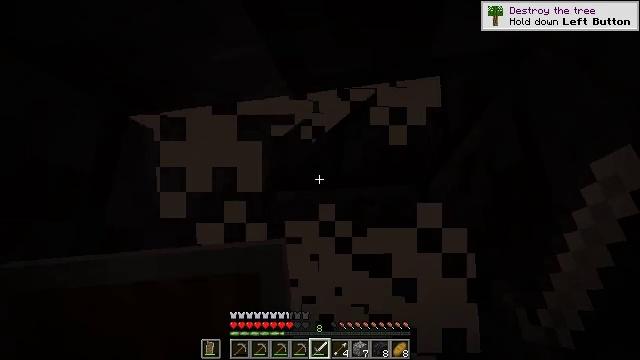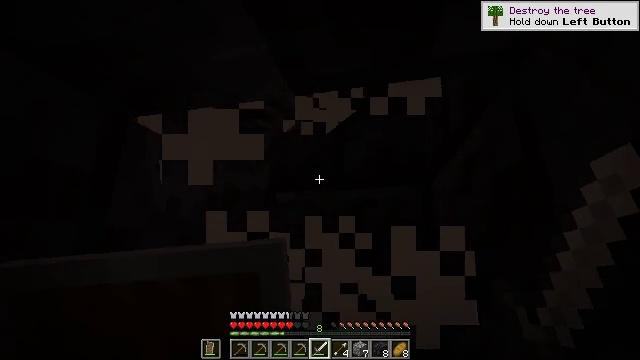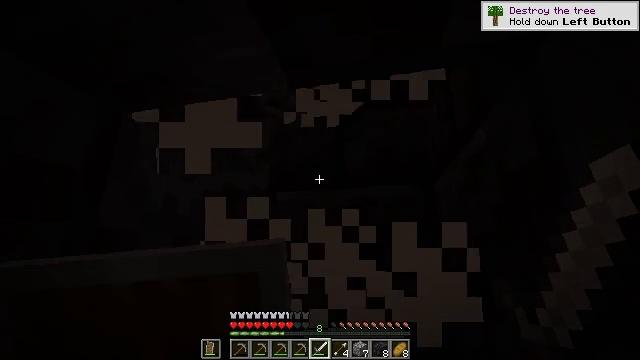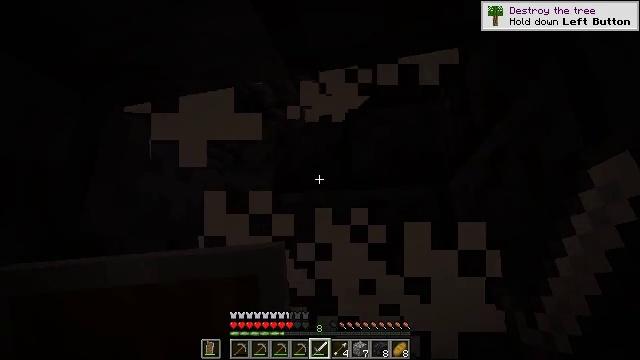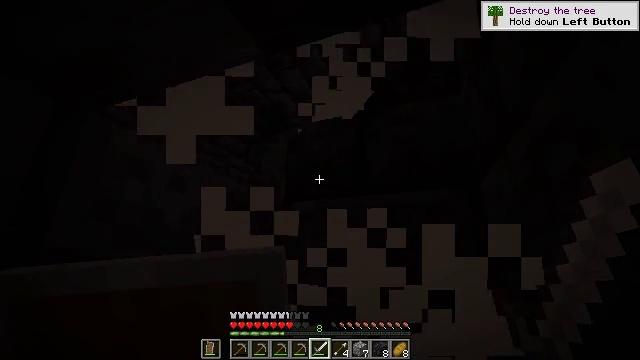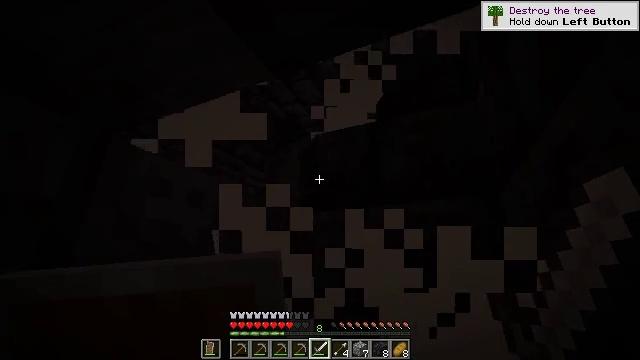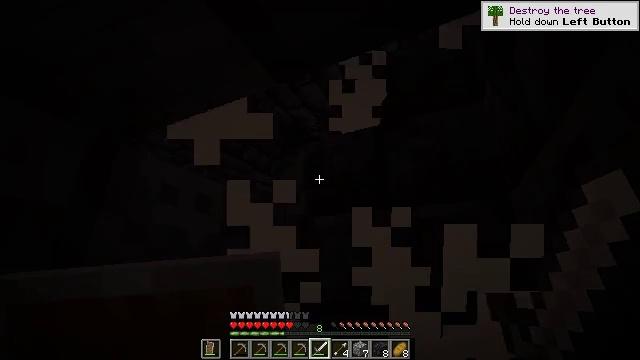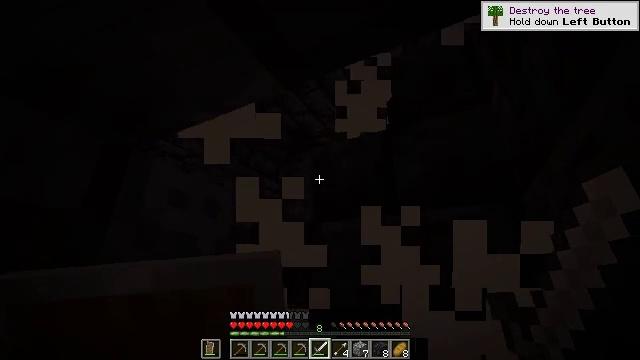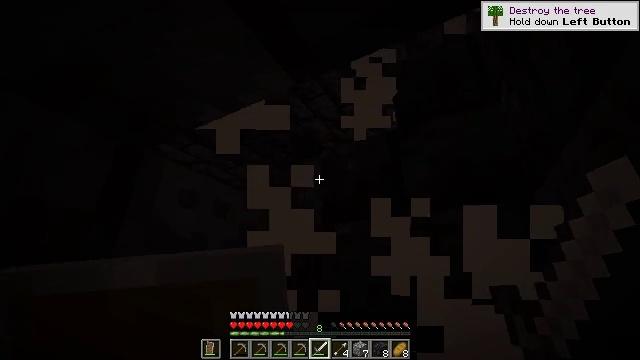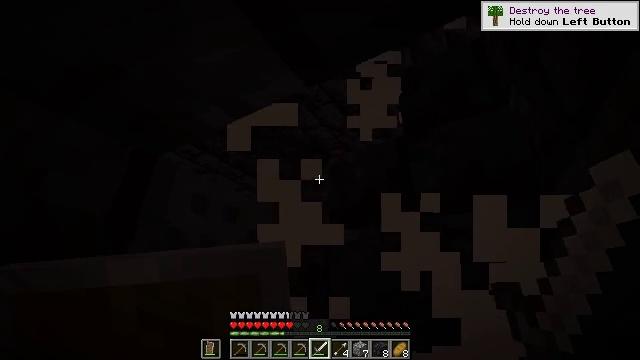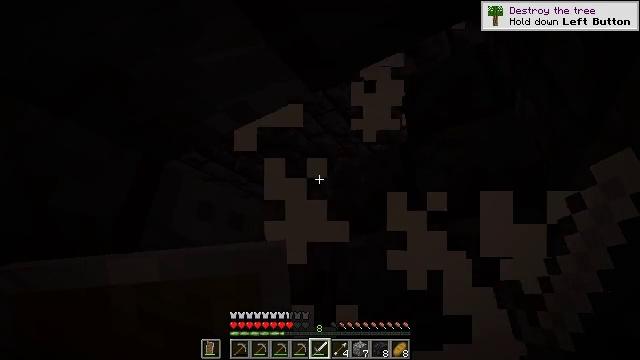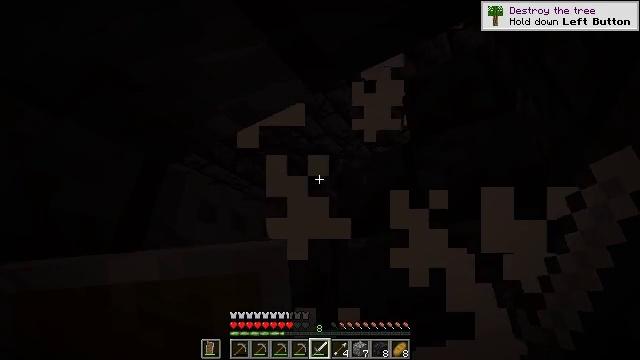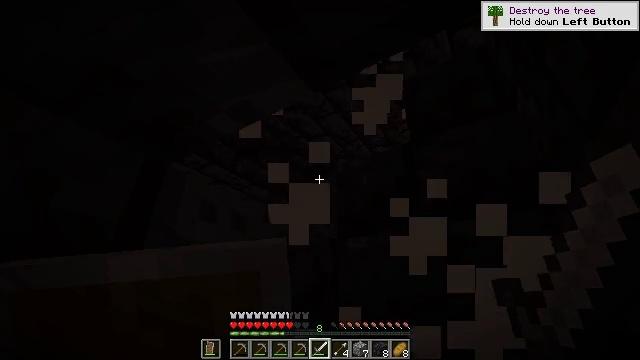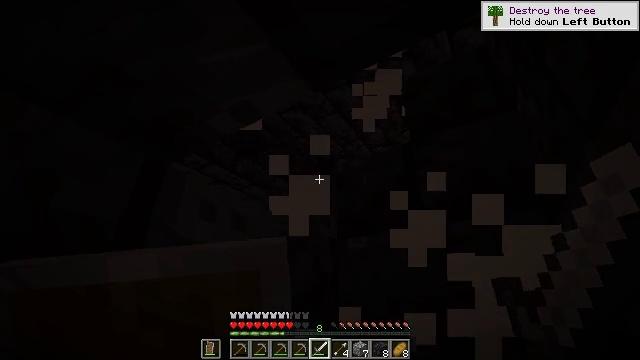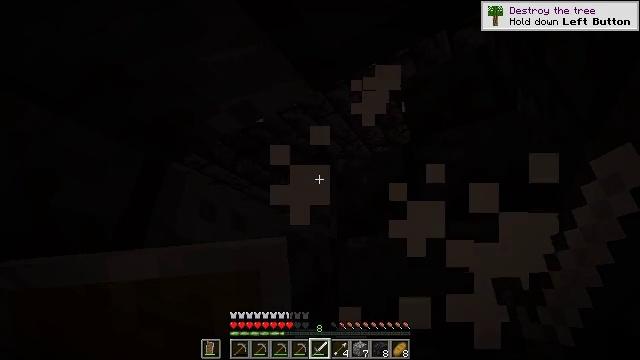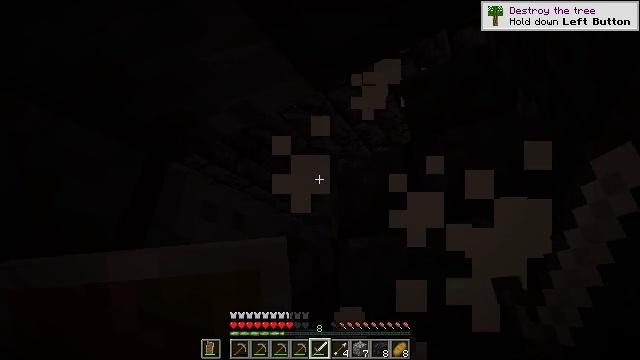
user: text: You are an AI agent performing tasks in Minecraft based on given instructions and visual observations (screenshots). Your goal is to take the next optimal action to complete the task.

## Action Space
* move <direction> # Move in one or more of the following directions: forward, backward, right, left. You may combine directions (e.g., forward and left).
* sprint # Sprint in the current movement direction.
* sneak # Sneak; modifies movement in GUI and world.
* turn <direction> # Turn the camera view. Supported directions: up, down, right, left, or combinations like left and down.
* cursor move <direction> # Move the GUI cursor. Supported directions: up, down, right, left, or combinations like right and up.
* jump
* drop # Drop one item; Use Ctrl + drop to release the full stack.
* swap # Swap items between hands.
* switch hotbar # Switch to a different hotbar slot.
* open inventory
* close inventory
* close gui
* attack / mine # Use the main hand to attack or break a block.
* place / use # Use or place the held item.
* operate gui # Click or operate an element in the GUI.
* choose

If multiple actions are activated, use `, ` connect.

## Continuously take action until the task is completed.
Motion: motion action
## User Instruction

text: Mine polished blackstone brick stairs.
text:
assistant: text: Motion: no_op
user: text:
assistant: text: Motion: move forward
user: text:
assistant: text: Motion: move forward and move right, turn left
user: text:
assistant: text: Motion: move forward and move right, turn left and up
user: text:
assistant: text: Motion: move forward and move right, turn left and up
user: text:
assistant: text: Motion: move right, turn left
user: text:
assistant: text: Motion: turn left and up
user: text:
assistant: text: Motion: turn left and up
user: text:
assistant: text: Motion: turn left and up
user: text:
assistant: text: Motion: turn left and up
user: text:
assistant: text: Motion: no_op
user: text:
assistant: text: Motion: no_op
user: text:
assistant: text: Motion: no_op
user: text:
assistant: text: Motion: no_op
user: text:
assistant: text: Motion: no_op
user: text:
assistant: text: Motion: no_op
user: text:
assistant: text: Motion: no_op
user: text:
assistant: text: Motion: no_op
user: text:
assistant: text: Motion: no_op
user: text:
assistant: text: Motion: no_op
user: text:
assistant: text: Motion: no_op
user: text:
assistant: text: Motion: no_op
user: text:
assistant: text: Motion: no_op
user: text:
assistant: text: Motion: no_op
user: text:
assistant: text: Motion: no_op
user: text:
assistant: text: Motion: no_op
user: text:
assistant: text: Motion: no_op
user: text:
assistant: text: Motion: no_op
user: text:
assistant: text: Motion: no_op
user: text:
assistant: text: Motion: no_op